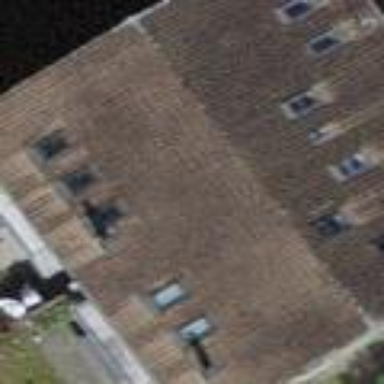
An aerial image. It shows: Building with tile roof.